Interaction volume radius: 5 \u00c5
Interaction volume height: 10 \u00c5
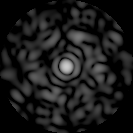
Disorder parameter: 0.8429